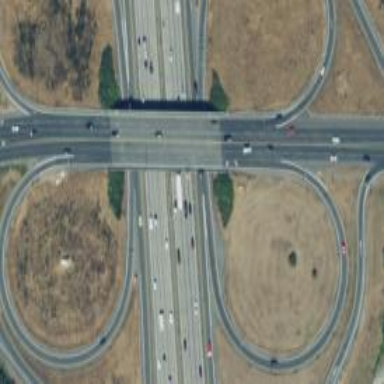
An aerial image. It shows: Motorway junction.